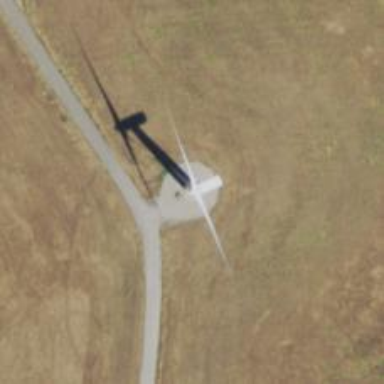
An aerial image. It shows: Wind generator powered by horizontal-axis wind turbine.